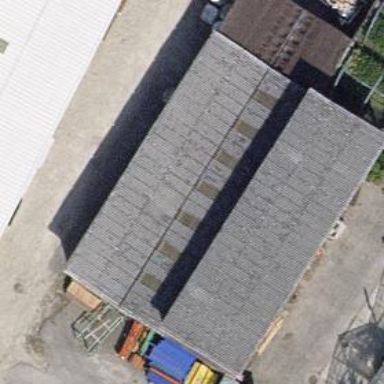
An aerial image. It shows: Greenhouse.